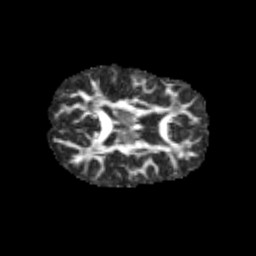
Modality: FA
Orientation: axial
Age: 10
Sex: female
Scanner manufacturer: siemens
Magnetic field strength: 3 T
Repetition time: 3.8 s
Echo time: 0.07 s